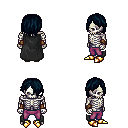
a pixel art fantasy rpg character, male body template, skeleton, black cape, magenta pants, raven bangs hairstyle, cloth bracers, gold boots, four views (front, back, left, right), 2x2 character sprite sheet, small pixel art, hard edges, no anti-aliasing